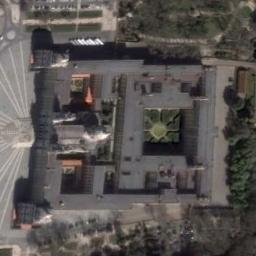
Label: palace